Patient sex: M
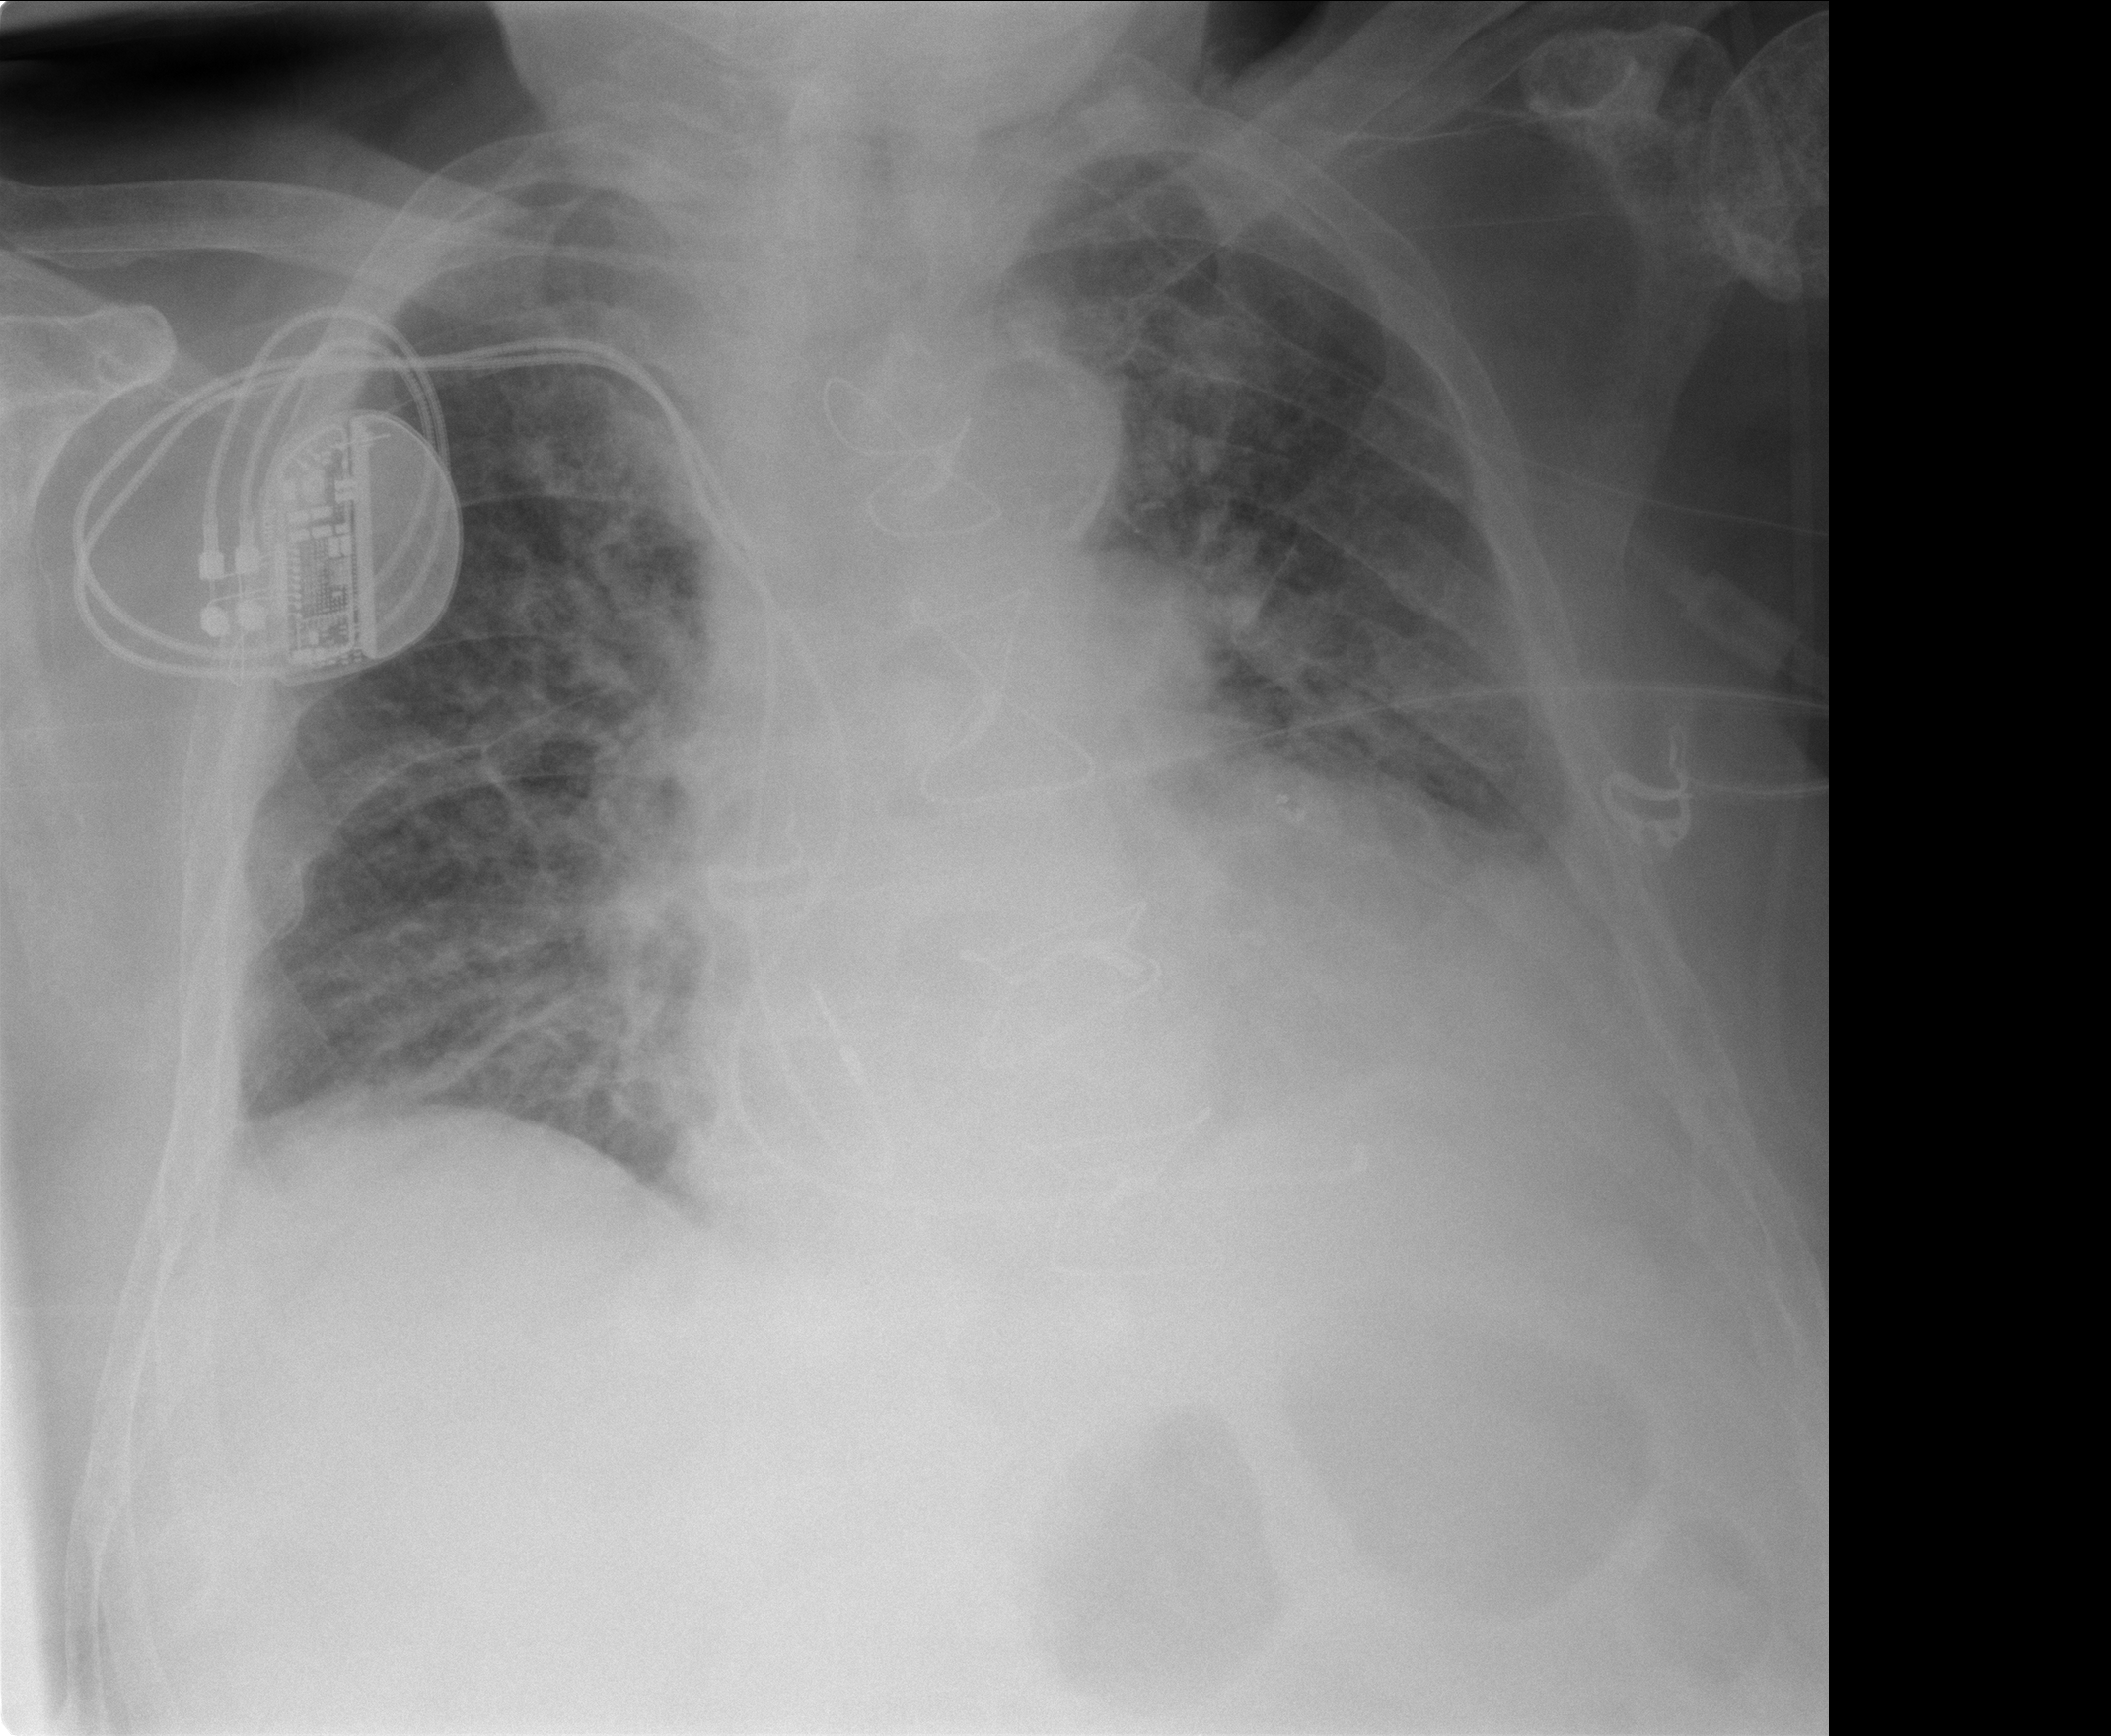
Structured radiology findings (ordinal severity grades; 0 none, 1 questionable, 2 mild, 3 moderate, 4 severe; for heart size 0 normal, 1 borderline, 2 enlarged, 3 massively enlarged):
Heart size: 1
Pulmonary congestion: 2
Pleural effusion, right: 0
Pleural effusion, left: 2
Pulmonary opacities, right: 2
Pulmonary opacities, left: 2
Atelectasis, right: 0
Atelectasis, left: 2